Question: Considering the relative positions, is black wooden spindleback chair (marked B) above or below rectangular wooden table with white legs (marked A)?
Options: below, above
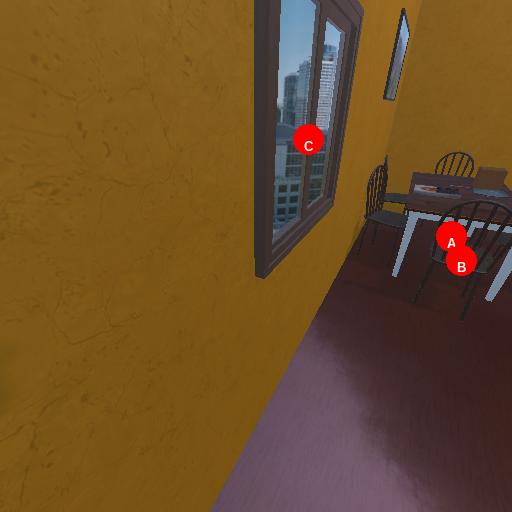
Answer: below